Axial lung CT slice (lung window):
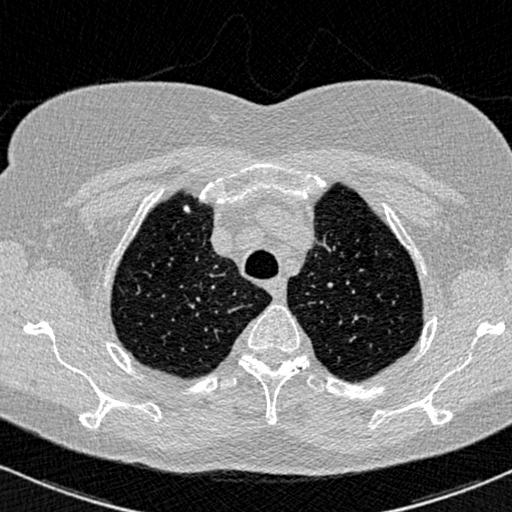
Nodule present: no